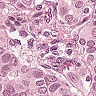
Metastatic tissue present: yes